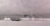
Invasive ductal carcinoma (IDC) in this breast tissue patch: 0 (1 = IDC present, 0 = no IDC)